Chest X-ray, AP view. Patient: 77 years old, sex M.
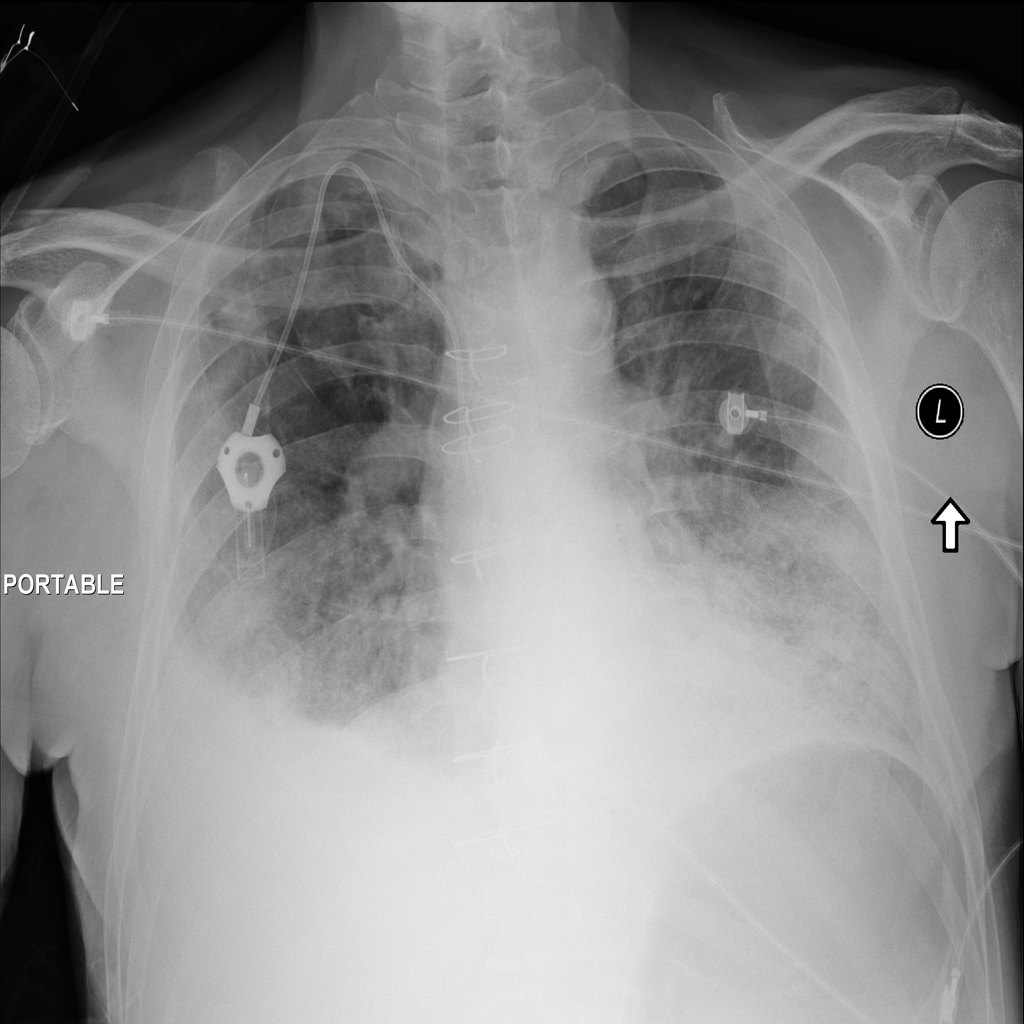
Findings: Effusion, Fibrosis